Question: While using a '<p:inplace>' in PrimeFaces (5.0), the position at which the save and the cancel buttons are displayed looks appropriate, when a '<p:inplace>' is used with a '<p:inputText>' but those buttons look ugly, when a '<p:inplace>' is used with other components.
Given below just some examples.
'''
<p:inplace id="text" editor="true" label="Text">
<p:inputText/>
</p:inplace>
<br/><br/><br/>
<p:inplace id="textArea" editor="true" label="TextArea">
<p:inputTextarea/>
</p:inplace>
<br/><br/><br/>
<p:inplace id="list" editor="true" label="List">
<p:selectOneMenu>
<f:selectItem itemLabel="List Item 1"/>
<f:selectItem itemLabel="List Item 2"/>
<f:selectItem itemLabel="List Item 3"/>
</p:selectOneMenu>
</p:inplace>
'''
It displays these components as can be seen in the following picture.

As can be seen, the buttons are not lined up properly with their respective components except '<p:inputText>'.
They should be displayed vertically middle/centre (or at least perfect baseline) to the right of each component as done with '<p:inputText>' in the first example.
Is there a way to customize this behaviour?
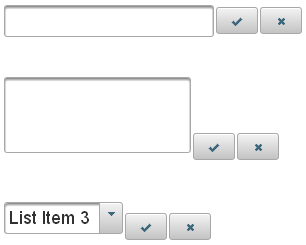
Answer: You have to adjust based on the child component.
In your case there're three components, 'inputText' 'inputTextArea' and 'selectOneMenu', now both 'inputText' and 'inputTextArea' have 'ui-inputfield' CSS class, and the 'selectOneMenu' has 'ui-selectonemenu' that said you can adjust as the following:
'''
.ui-inplace .ui-selectonemenu, .ui-inplace .ui-inputfield {
vertical-align: middle;
}
'''